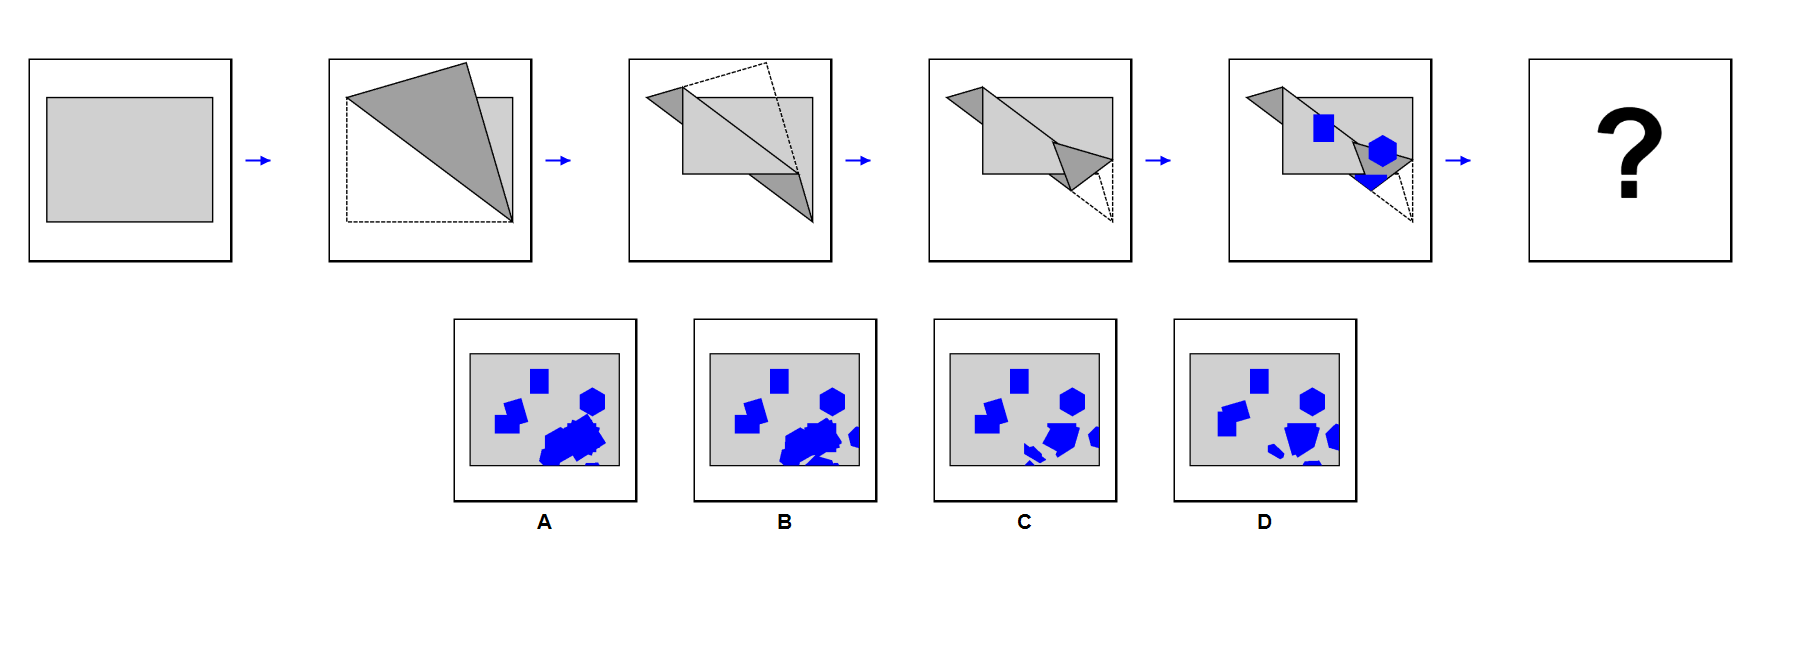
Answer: D